Field crop: tomato
Growth stage: 1
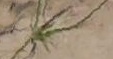
Species: cyperus